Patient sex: F
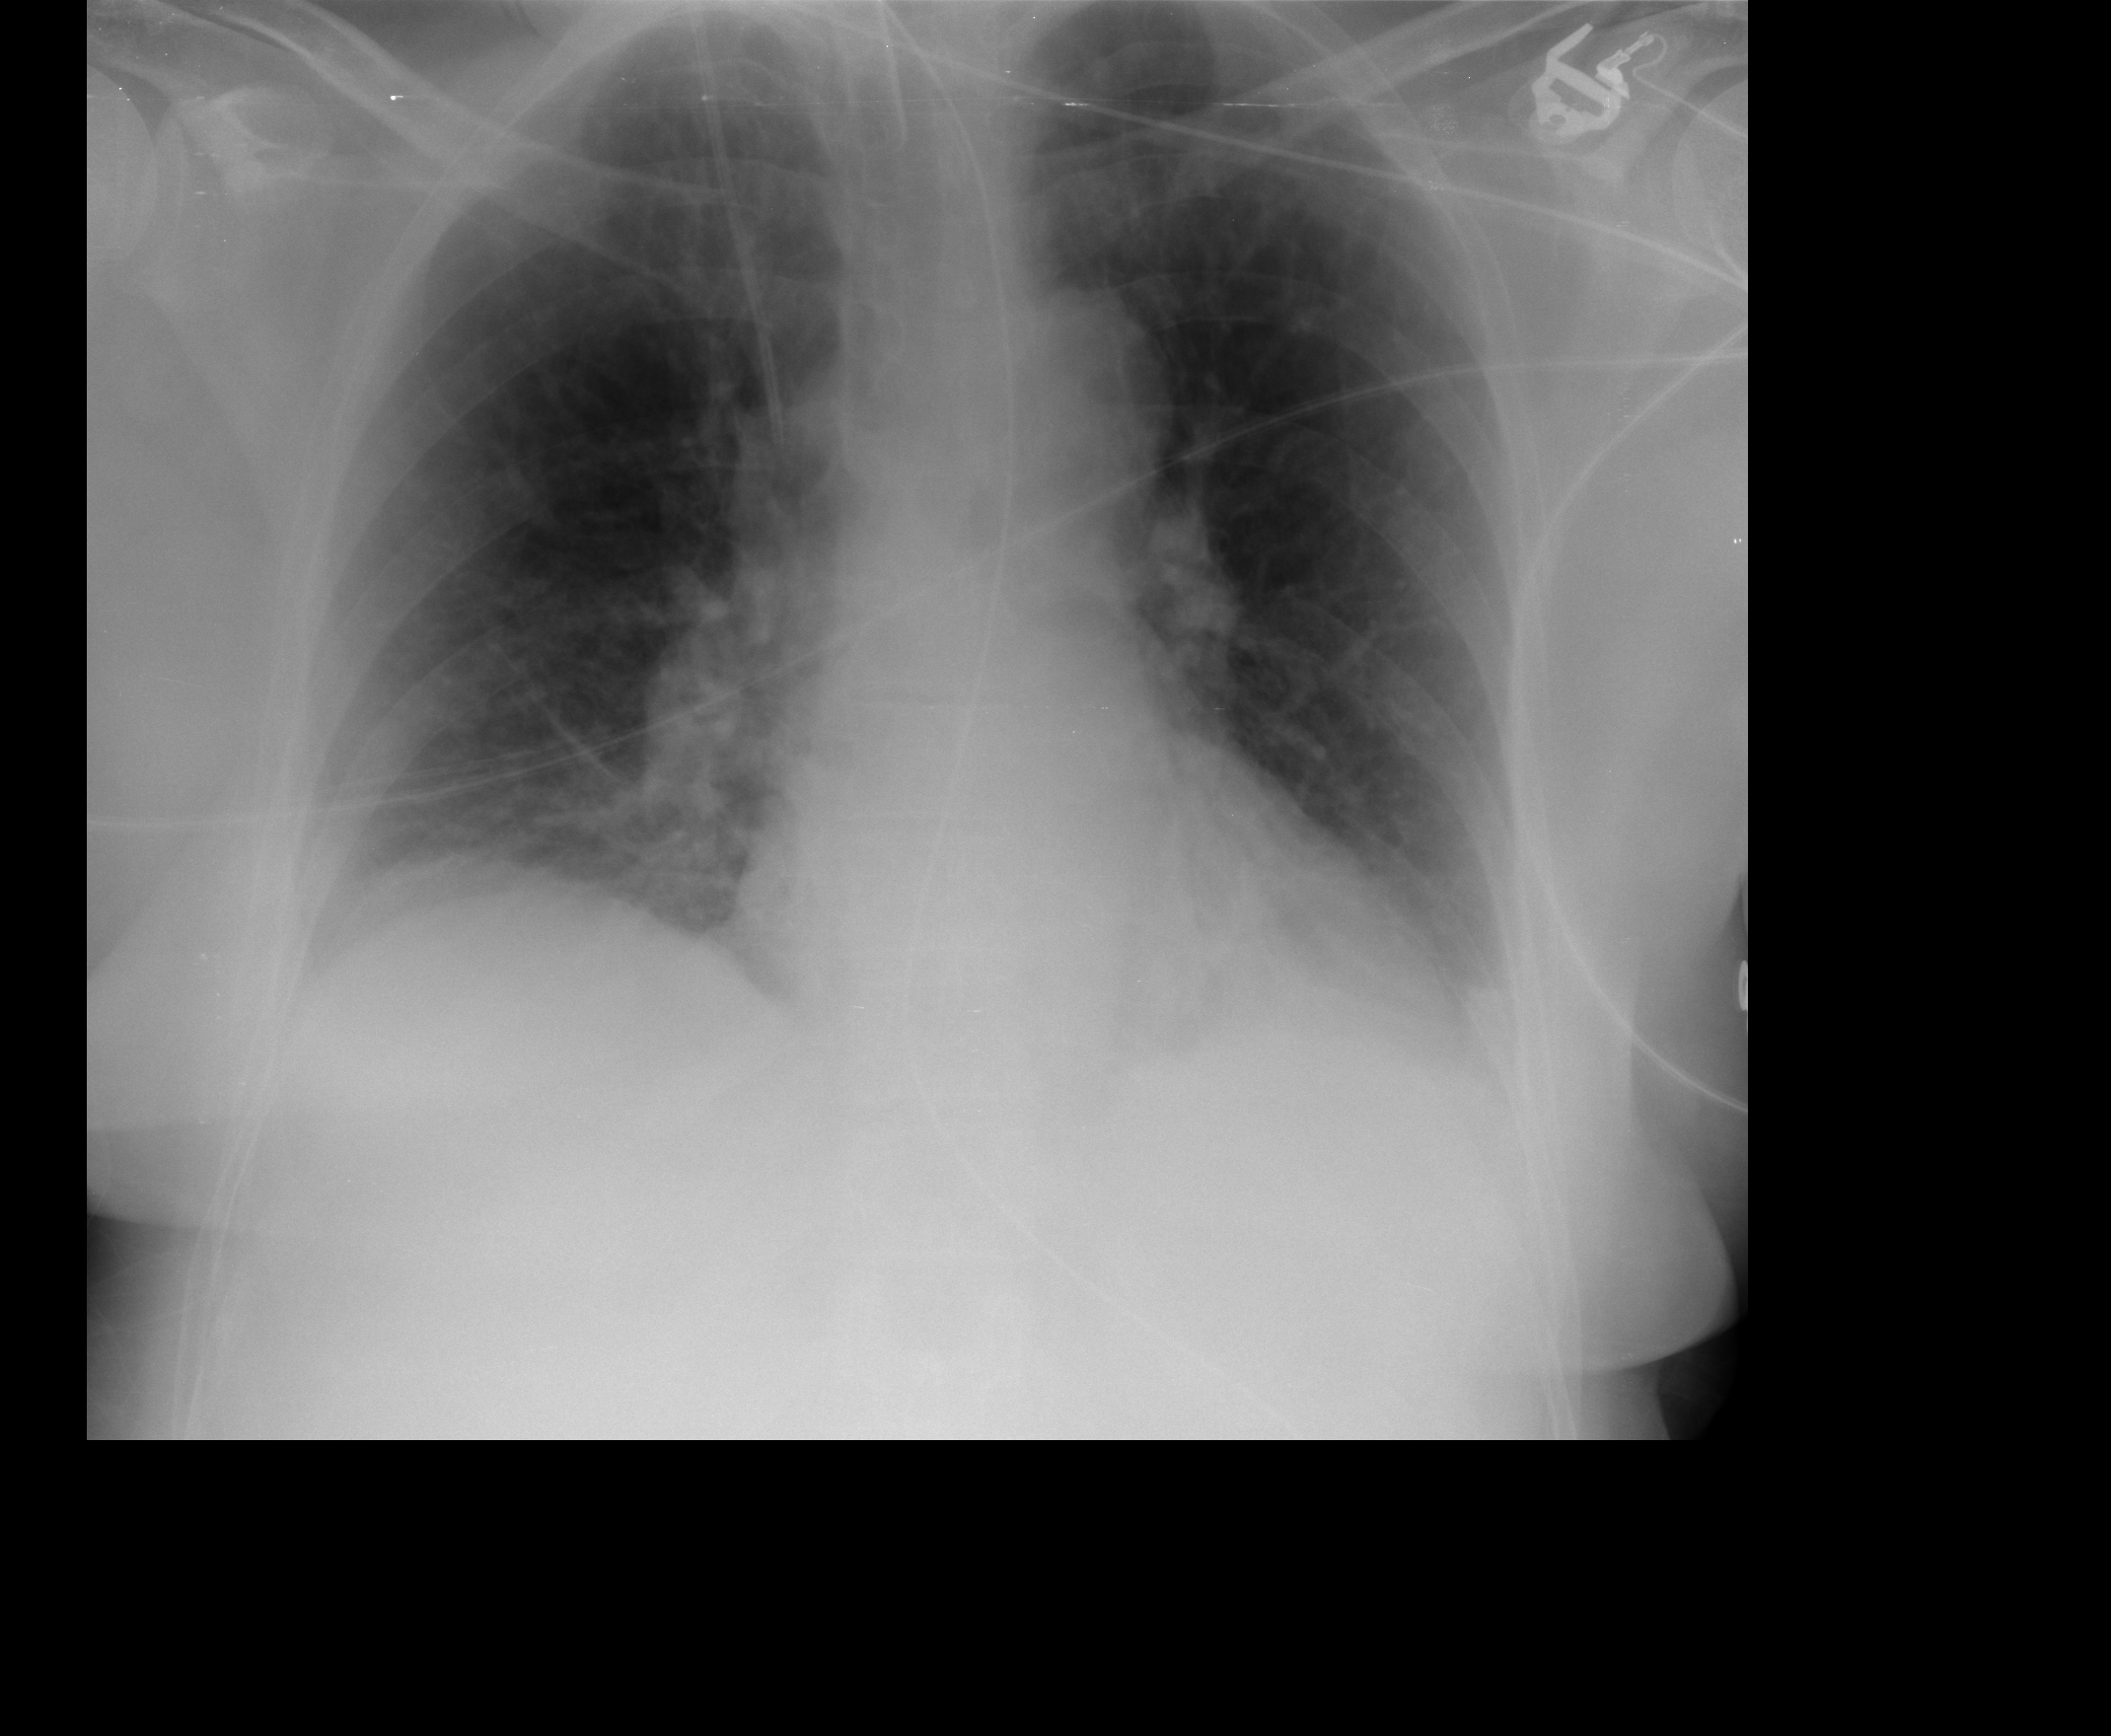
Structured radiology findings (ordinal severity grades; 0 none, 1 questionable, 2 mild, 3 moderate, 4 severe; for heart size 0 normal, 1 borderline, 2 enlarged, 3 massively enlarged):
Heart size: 0
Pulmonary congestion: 0
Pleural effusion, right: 0
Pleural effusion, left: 1
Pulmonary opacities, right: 0
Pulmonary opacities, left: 0
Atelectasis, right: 0
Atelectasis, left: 0